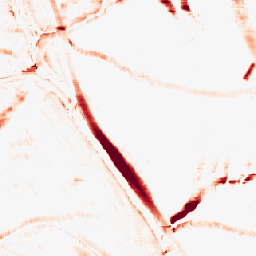
Category: morphological
Decomposition family: morphological_rect
Decomposition parameters: operation: opening
width: 20
height: 10
Upsampling method: area
Upsampling parameters: scale: 8
Upsampling scale: 8